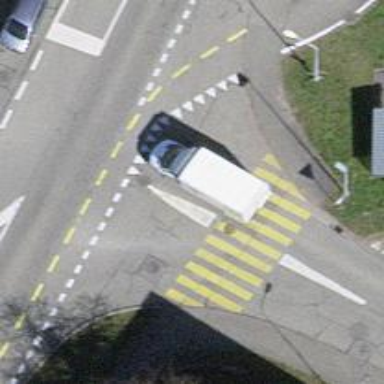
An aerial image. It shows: Marked road crossing.